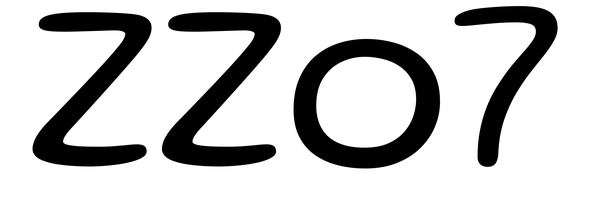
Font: Gluten_Light